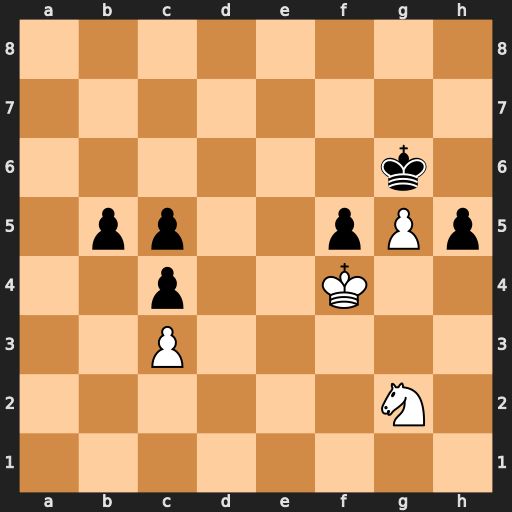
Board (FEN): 8/8/6k1/1pp2pPp/2p2K2/2P5/6N1/8
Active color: w
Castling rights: -
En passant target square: -
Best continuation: Nh4+ Kg7 Nxf5+